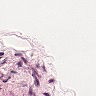
Metastatic tissue present: no